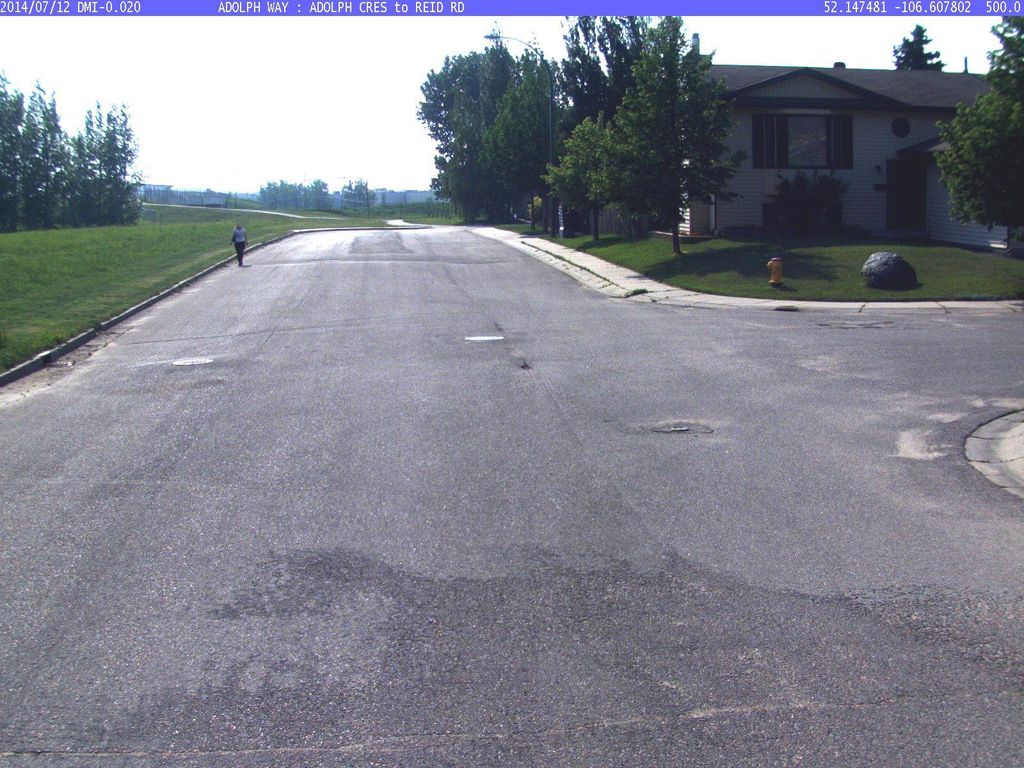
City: saskatoon